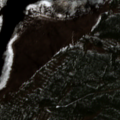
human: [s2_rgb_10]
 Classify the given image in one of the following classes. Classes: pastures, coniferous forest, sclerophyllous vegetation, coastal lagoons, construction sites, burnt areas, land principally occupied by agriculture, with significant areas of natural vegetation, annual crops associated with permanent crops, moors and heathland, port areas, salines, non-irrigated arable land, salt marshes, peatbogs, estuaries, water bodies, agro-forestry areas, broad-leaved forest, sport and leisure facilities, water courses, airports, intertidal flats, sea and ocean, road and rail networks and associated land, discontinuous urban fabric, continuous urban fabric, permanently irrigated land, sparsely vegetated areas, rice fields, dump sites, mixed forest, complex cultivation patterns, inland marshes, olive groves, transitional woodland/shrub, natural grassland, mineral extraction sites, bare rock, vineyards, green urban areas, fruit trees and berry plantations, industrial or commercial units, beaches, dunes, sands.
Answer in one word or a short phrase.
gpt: coniferous forest, mixed forest, inland marshes, water bodies